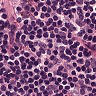
Metastatic tissue present: no